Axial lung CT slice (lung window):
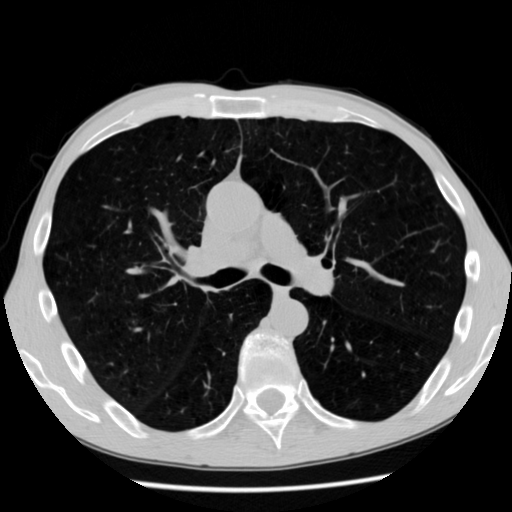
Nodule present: no